Field crop: maize
Growth stage: 1
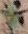
Species: datura